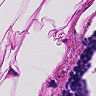
Metastatic tissue present: no